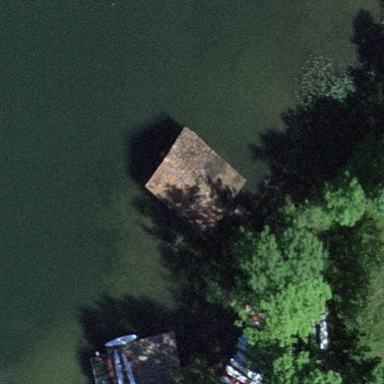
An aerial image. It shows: Boathouse.